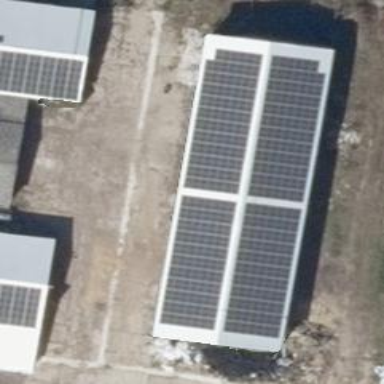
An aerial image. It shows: Solar power generator with photovoltaic panels.